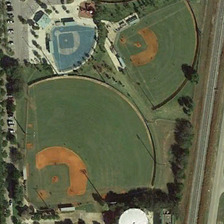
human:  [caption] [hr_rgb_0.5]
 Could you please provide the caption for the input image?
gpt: three baseball fields are surrounded by green trees and roads .

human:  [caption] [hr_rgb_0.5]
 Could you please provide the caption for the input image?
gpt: three baseball fields are surrounded by green trees and roads .

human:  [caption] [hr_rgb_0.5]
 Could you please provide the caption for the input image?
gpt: three baseball fields are surrounded by green trees and roads .

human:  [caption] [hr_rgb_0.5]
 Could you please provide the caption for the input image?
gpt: three baseball fields are surrounded by green trees and roads .

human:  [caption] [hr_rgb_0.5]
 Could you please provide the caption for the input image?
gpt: three baseball fields are surrounded by green trees and roads .